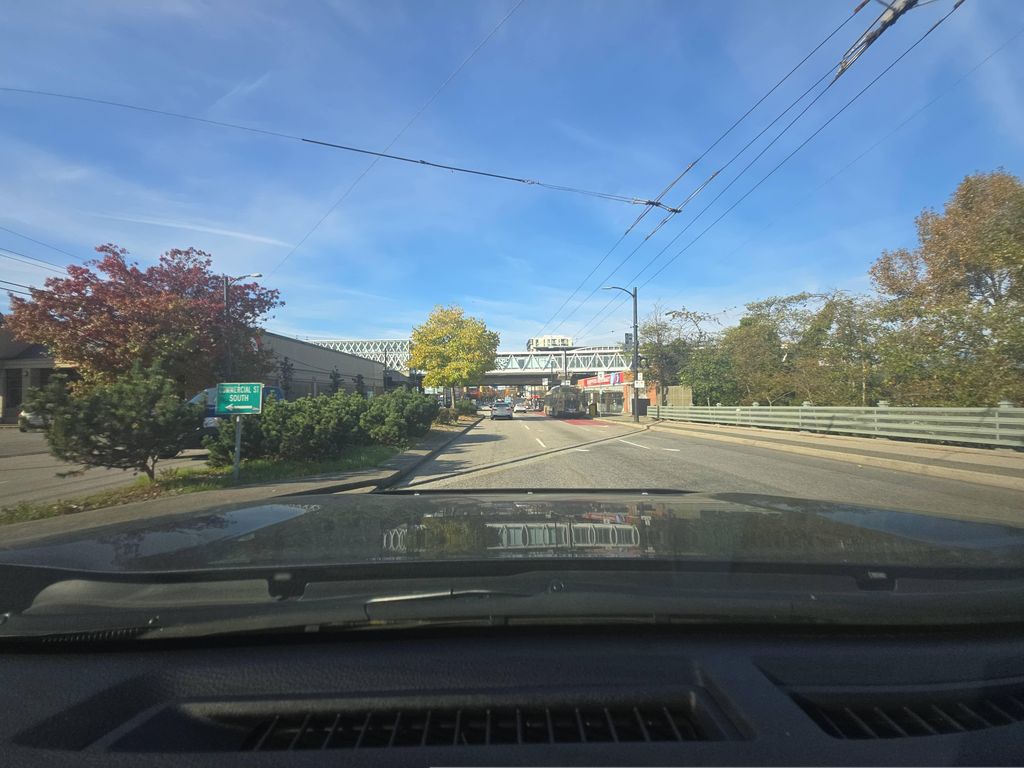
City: vancouver